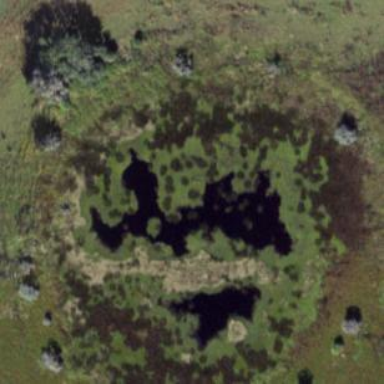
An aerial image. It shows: Marsh wetland.